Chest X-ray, PA view. Patient: 13 years old, sex M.
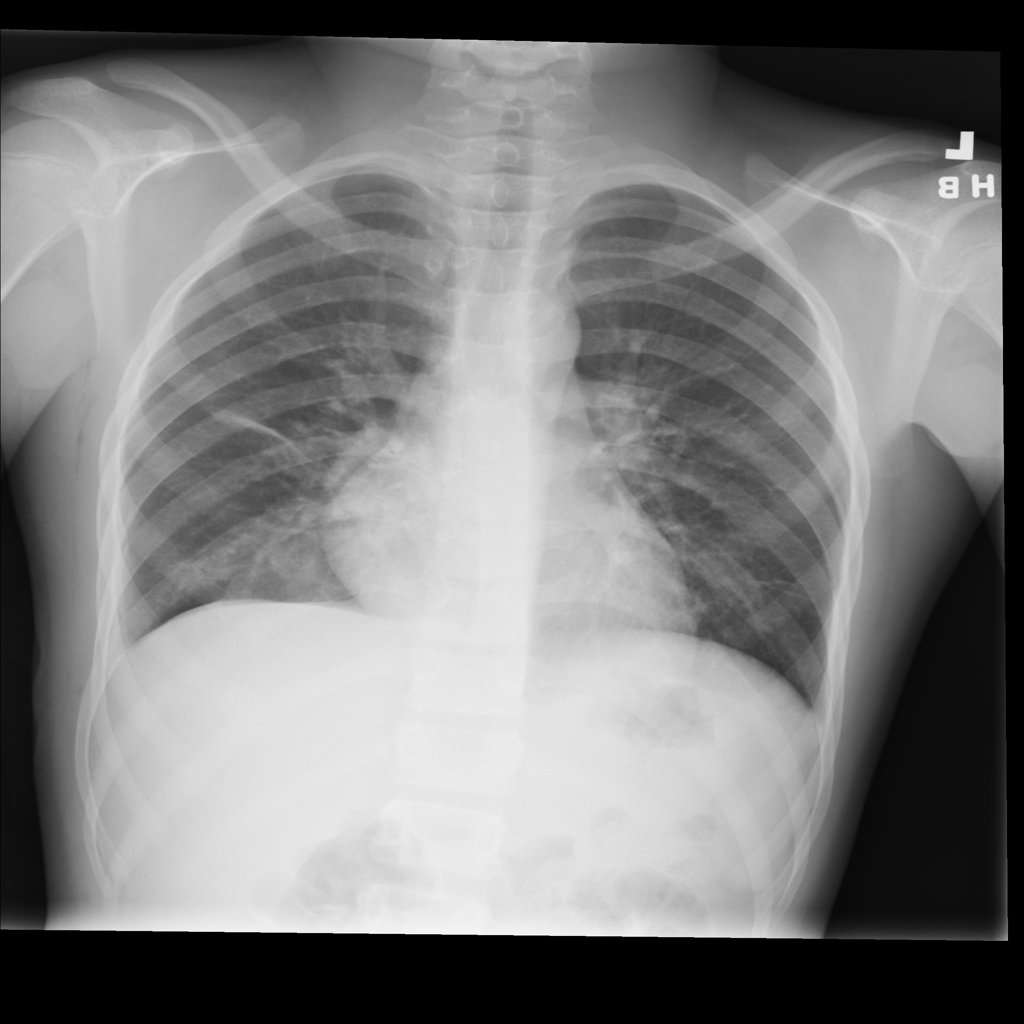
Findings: Atelectasis